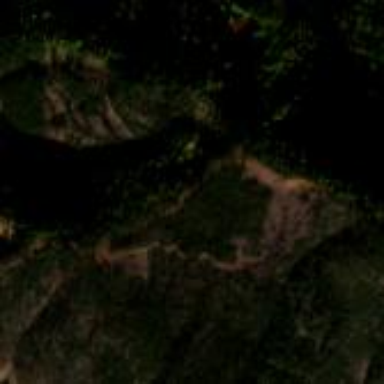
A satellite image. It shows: Forest area.